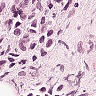
Metastatic tissue present: yes